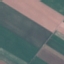
Land use / land cover: AnnualCrop